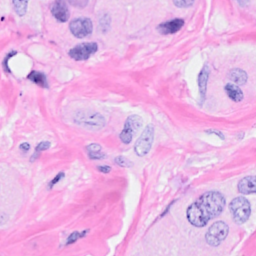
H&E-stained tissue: Breast